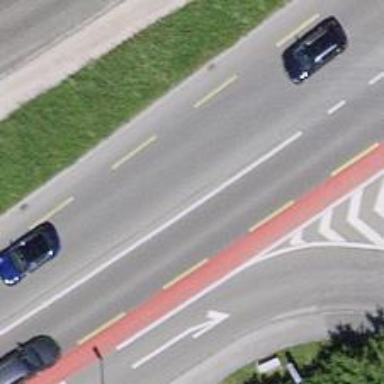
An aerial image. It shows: Primary highway with designated cycle lane.